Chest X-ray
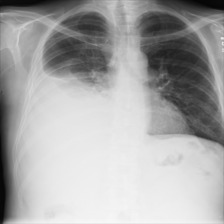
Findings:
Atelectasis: negative
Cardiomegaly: negative
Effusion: positive
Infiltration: negative
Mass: negative
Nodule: negative
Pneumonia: negative
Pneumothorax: negative
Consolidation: negative
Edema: negative
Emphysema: negative
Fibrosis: negative
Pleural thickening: negative
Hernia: negative